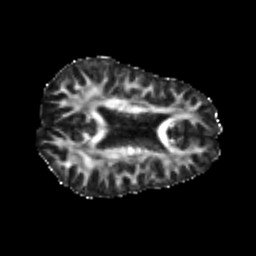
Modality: FA
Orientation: axial
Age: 21
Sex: male
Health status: healthy
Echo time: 0.074 s